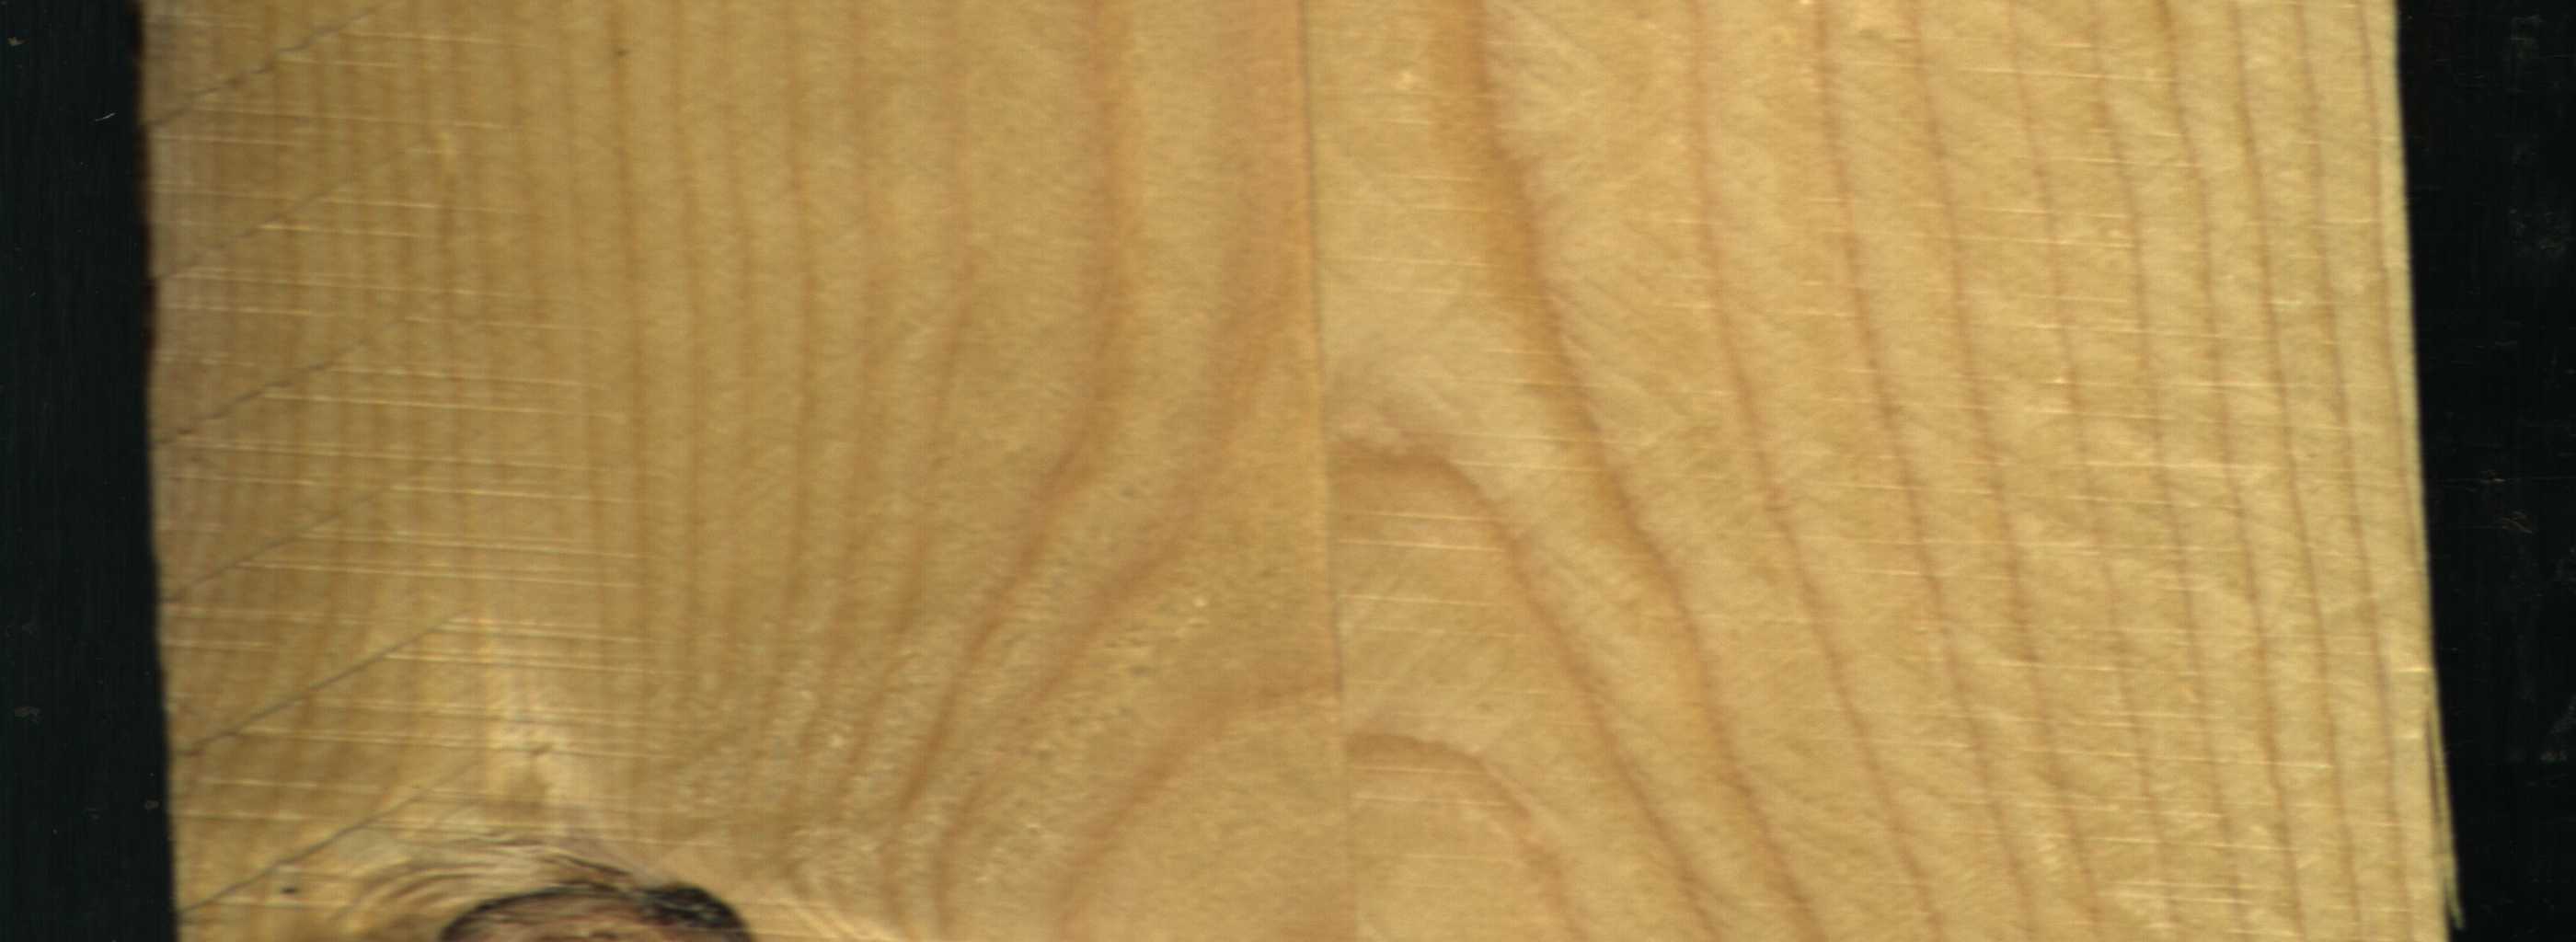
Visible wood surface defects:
Dead_Knot